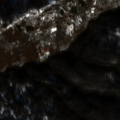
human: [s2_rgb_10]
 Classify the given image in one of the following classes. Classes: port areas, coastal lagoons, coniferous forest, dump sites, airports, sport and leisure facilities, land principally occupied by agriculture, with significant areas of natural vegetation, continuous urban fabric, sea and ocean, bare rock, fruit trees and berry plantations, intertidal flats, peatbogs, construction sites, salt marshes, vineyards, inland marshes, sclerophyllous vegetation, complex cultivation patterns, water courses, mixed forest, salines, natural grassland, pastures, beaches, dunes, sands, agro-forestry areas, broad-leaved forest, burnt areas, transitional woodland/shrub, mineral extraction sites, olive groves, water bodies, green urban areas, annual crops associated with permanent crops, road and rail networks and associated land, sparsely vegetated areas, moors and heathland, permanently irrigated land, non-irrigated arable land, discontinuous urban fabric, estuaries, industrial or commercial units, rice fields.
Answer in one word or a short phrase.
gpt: broad-leaved forest, transitional woodland/shrub